Question:
Here is my code:
'''
$("#About").ckeditor(function () { }, {
htmlEncodeOutput: true,
toolbar: [['Bold', 'Italic', '-', 'NumberedList', 'BulletedList', '-', 'Outdent', 'Indent', '-', 'JustifyLeft', 'JustifyCenter', 'JustifyRight', 'JustifyBlock', '-', 'FontSize', '-', 'Styles', 'Format']],
height: 200
});
'''
Here is the HTML output:
'''
<textarea cols="20" id="About" name="About" rows="2" style="visibility: hidden; display: none;">&amp;lt;p&amp;gt;
dasfdsa&amp;lt;/p&amp;gt;
</textarea>
<span id="cke_About" class="cke_skin_kama cke_2 cke_editor_About" dir="ltr" title="" lang="en" tabindex="0" role="application" aria-labelledby="cke_About_arialbl"><span id="cke_About_arialbl" class="cke_voice_label">Rich Text Editor</span><span class="cke_browser_webkit" role="presentation"><span class="cke_wrapper cke_ltr" role="presentation"><table class="cke_editor" border="0" cellspacing="0" cellpadding="0" role="presentation"><tbody><tr role="presentation"><td id="cke_top_About" class="cke_top" role="presentation"><div class="cke_toolbox" role="group" aria-labelledby="cke_33" onmousedown="return false;"><span id="cke_33" class="cke_voice_label">Editor toolbars</span><span id="cke_34" class="cke_toolbar" role="toolbar"><span class="cke_toolbar_start"></span><span class="cke_toolgroup" role="presentation"><span class="cke_button"><a id="cke_35" class="cke_off cke_button_bold" "="" href="javascript:void('Bold')" title="Bold" tabindex="-1" hidefocus="true" role="button" aria-labelledby="cke_35_label" onkeydown="return CKEDITOR.tools.callFunction(49, event);" onfocus="return CKEDITOR.tools.callFunction(50, event);" onclick="CKEDITOR.tools.callFunction(51, this); return false;"><span class="cke_icon">&nbsp;</span><span id="cke_35_label" class="cke_label">Bold</span></a></span><span class="cke_button"><a id="cke_36" class="cke_off cke_button_italic" "="" href="javascript:void('Italic')" title="Italic" tabindex="-1" hidefocus="true" role="button" aria-labelledby="cke_36_label" onkeydown="return CKEDITOR.tools.callFunction(52, event);" onfocus="return CKEDITOR.tools.callFunction(53, event);" onclick="CKEDITOR.tools.callFunction(54, this); return false;"><span class="cke_icon">&nbsp;</span><span id="cke_36_label" class="cke_label">Italic</span></a></span><span class="cke_separator" role="separator"></span><span class="cke_button"><a id="cke_37" class="cke_off cke_button_numberedlist" "="" href="javascript:void('Insert/Remove Numbered List')" title="Insert/Remove Numbered List" tabindex="-1" hidefocus="true" role="button" aria-labelledby="cke_37_label" onkeydown="return CKEDITOR.tools.callFunction(55, event);" onfocus="return CKEDITOR.tools.callFunction(56, event);" onclick="CKEDITOR.tools.callFunction(57, this); return false;"><span class="cke_icon">&nbsp;</span><span id="cke_37_label" class="cke_label">Insert/Remove Numbered List</span></a></span><span class="cke_button"><a id="cke_38" class="cke_off cke_button_bulletedlist" "="" href="javascript:void('Insert/Remove Bulleted List')" title="Insert/Remove Bulleted List" tabindex="-1" hidefocus="true" role="button" aria-labelledby="cke_38_label" onkeydown="return CKEDITOR.tools.callFunction(58, event);" onfocus="return CKEDITOR.tools.callFunction(59, event);" onclick="CKEDITOR.tools.callFunction(60, this); return false;"><span class="cke_icon">&nbsp;</span><span id="cke_38_label" class="cke_label">Insert/Remove Bulleted List</span></a></span><span class="cke_separator" role="separator"></span><span class="cke_button"><a id="cke_39" class="cke_button_outdent cke_disabled" "="" href="javascript:void('Decrease Indent')" title="Decrease Indent" tabindex="-1" hidefocus="true" role="button" aria-labelledby="cke_39_label" onkeydown="return CKEDITOR.tools.callFunction(61, event);" onfocus="return CKEDITOR.tools.callFunction(62, event);" onclick="CKEDITOR.tools.callFunction(63, this); return false;" aria-disabled="true"><span class="cke_icon">&nbsp;</span><span id="cke_39_label" class="cke_label">Decrease Indent</span></a></span><span class="cke_button"><a id="cke_40" class="cke_off cke_button_indent" "="" href="javascript:void('Increase Indent')" title="Increase Indent" tabindex="-1" hidefocus="true" role="button" aria-labelledby="cke_40_label" onkeydown="return CKEDITOR.tools.callFunction(64, event);" onfocus="return CKEDITOR.tools.callFunction(65, event);" onclick="CKEDITOR.tools.callFunction(66, this); return false;"><span class="cke_icon">&nbsp;</span><span id="cke_40_label" class="cke_label">Increase Indent</span></a></span><span class="cke_separator" role="separator"></span><span class="cke_button"><a id="cke_41" class="cke_button_justifyleft cke_on" "="" href="javascript:void('Align Left')" title="Align Left" tabindex="-1" hidefocus="true" role="button" aria-labelledby="cke_41_label" onkeydown="return CKEDITOR.tools.callFunction(67, event);" onfocus="return CKEDITOR.tools.callFunction(68, event);" onclick="CKEDITOR.tools.callFunction(69, this); return false;" aria-pressed="true"><span class="cke_icon">&nbsp;</span><span id="cke_41_label" class="cke_label">Align Left</span></a></span><span class="cke_button"><a id="cke_42" class="cke_off cke_button_justifycenter" "="" href="javascript:void('Center')" title="Center" tabindex="-1" hidefocus="true" role="button" aria-labelledby="cke_42_label" onkeydown="return CKEDITOR.tools.callFunction(70, event);" onfocus="return CKEDITOR.tools.callFunction(71, event);" onclick="CKEDITOR.tools.callFunction(72, this); return false;"><span class="cke_icon">&nbsp;</span><span id="cke_42_label" class="cke_label">Center</span></a></span><span class="cke_button"><a id="cke_43" class="cke_off cke_button_justifyright" "="" href="javascript:void('Align Right')" title="Align Right" tabindex="-1" hidefocus="true" role="button" aria-labelledby="cke_43_label" onkeydown="return CKEDITOR.tools.callFunction(73, event);" onfocus="return CKEDITOR.tools.callFunction(74, event);" onclick="CKEDITOR.tools.callFunction(75, this); return false;"><span class="cke_icon">&nbsp;</span><span id="cke_43_label" class="cke_label">Align Right</span></a></span><span class="cke_button"><a id="cke_44" class="cke_off cke_button_justifyblock" "="" href="javascript:void('Justify')" title="Justify" tabindex="-1" hidefocus="true" role="button" aria-labelledby="cke_44_label" onkeydown="return CKEDITOR.tools.callFunction(76, event);" onfocus="return CKEDITOR.tools.callFunction(77, event);" onclick="CKEDITOR.tools.callFunction(78, this); return false;"><span class="cke_icon">&nbsp;</span><span id="cke_44_label" class="cke_label">Justify</span></a></span><span class="cke_separator" role="separator"></span></span><span class="cke_rcombo" role="presentation"><span id="cke_45" class="cke_fontSize cke_off" role="presentation"><span id="cke_45_label" class="cke_label">Size</span><a hidefocus="true" title="Font Size" tabindex="-1" href="javascript:void('Size')" role="button" aria-labelledby="cke_45_label" aria-describedby="cke_45_text" aria-haspopup="true" onkeydown="CKEDITOR.tools.callFunction( 80, event, this );" onfocus="return CKEDITOR.tools.callFunction(81, event);" onclick="CKEDITOR.tools.callFunction(79, this); return false;"><span><span id="cke_45_text" class="cke_text cke_inline_label">Size</span></span><span class="cke_openbutton"><span class="cke_icon"></span></span></a></span></span><span class="cke_toolgroup" role="presentation"><span class="cke_separator" role="separator"></span></span><span class="cke_rcombo" role="presentation"><span id="cke_46" class="cke_styles cke_off" role="presentation"><span id="cke_46_label" class="cke_label">Styles</span><a hidefocus="true" title="Formatting Styles" tabindex="-1" href="javascript:void('Styles')" role="button" aria-labelledby="cke_46_label" aria-describedby="cke_46_text" aria-haspopup="true" onkeydown="CKEDITOR.tools.callFunction( 83, event, this );" onfocus="return CKEDITOR.tools.callFunction(84, event);" onclick="CKEDITOR.tools.callFunction(82, this); return false;"><span><span id="cke_46_text" class="cke_text cke_inline_label">Styles</span></span><span class="cke_openbutton"><span class="cke_icon"></span></span></a></span></span><span class="cke_rcombo" role="presentation"><span id="cke_47" class="cke_format cke_off" role="presentation"><span id="cke_47_label" class="cke_label">Format</span><a hidefocus="true" title="Paragraph Format" tabindex="-1" href="javascript:void('Format')" role="button" aria-labelledby="cke_47_label" aria-describedby="cke_47_text" aria-haspopup="true" onkeydown="CKEDITOR.tools.callFunction( 86, event, this );" onfocus="return CKEDITOR.tools.callFunction(87, event);" onclick="CKEDITOR.tools.callFunction(85, this); return false;"><span><span id="cke_47_text" class="cke_text">Normal</span></span><span class="cke_openbutton"><span class="cke_icon"></span></span></a></span></span><span class="cke_toolbar_end"></span></span></div><a title="Collapse Toolbar" id="cke_48" tabindex="-1" class="cke_toolbox_collapser" onclick="CKEDITOR.tools.callFunction(88)"><span>^</span></a></td></tr><tr role="presentation"><td id="cke_contents_About" class="cke_contents" style="height: 200px;" role="presentation"><span id="cke_52" class="cke_voice_label">Press ALT 0 for help</span><iframe style="width: 576px; height: 100%;" frameborder="0" aria-describedby="cke_52" title="Rich text editor, About" src="" tabindex="-1" allowtransparency="true"></iframe></td></tr><tr role="presentation"><td id="cke_bottom_About" class="cke_bottom" role="presentation"><div class="cke_resizer cke_resizer_ltr" title="Drag to resize" onmousedown="CKEDITOR.tools.callFunction(48, event)"></div><span id="cke_path_About_label" class="cke_voice_label">Elements path</span><div id="cke_path_About" class="cke_path" role="group" aria-labelledby="cke_path_About_label"><a id="cke_elementspath_32_1" href="javascript:void('body')" tabindex="-1" title="body element" hidefocus="true" onkeydown="return CKEDITOR.tools.callFunction(46,1, event );" onclick="CKEDITOR.tools.callFunction(45,1); return false;" role="button" aria-labelledby="cke_elementspath_32_1_label">body<span id="cke_elementspath_32_1_label" class="cke_label">body element</span></a><a id="cke_elementspath_32_0" href="javascript:void('p')" tabindex="-1" title="p element" hidefocus="true" onkeydown="return CKEDITOR.tools.callFunction(46,0, event );" onclick="CKEDITOR.tools.callFunction(45,0); return false;" role="button" aria-labelledby="cke_elementspath_32_0_label">p<span id="cke_elementspath_32_0_label" class="cke_label">p element</span></a><span class="cke_empty">&nbsp;</span></div></td></tr></tbody></table></span></span></span>
'''
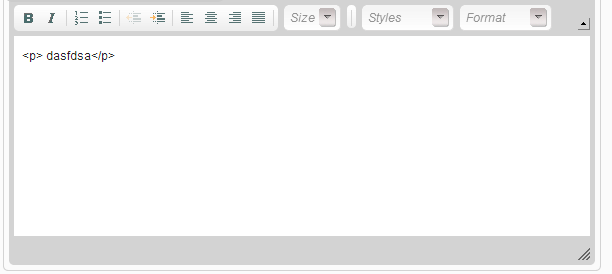
Answer: You have your html string and the '<' have been done '<' and the results are the one you have. This is done probably because you have all ready the text html encoded, and you render on the page again using the htmlEncode.
Here is your code, with the correct encoding on the same text
<URL>
'''
<textarea cols="20" id="About" name="About" rows="2" >
// double encoding !
&amp;lt;p&amp;gt;dasfdsa&amp;lt;/p&amp;gt;&lt;br>
// single encoding. I have left the > out of encoding, but you can encode that too
&lt;strong>plus&lt;/strong>
&lt;br>&lt;b>test&lt;/b>
</textarea>
'''